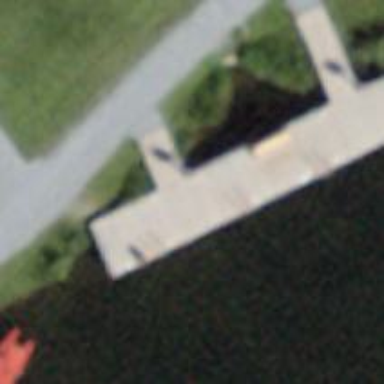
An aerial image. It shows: Man-made pier.